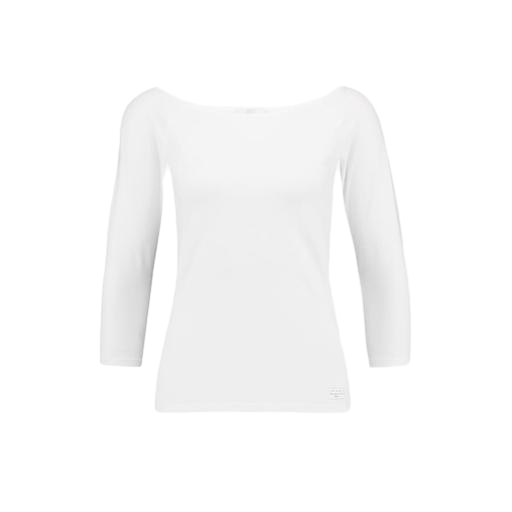
white three-quarter-sleeve top only macy, white three-quarter-sleeve scoop-neck t-shirt only macy, white pure shirt, white background